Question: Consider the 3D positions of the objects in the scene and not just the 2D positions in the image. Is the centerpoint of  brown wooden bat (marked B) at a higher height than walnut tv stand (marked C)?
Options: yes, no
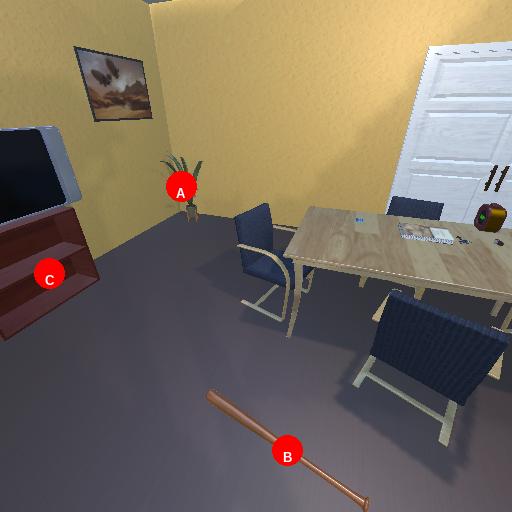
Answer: yes